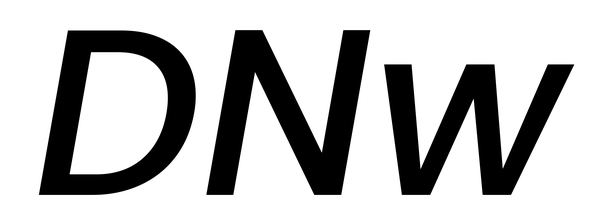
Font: Poppins-MediumItalic